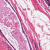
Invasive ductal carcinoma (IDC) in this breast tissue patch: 0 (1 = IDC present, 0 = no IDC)